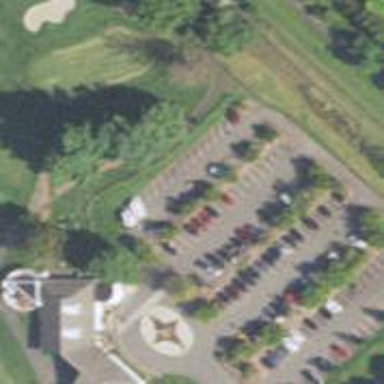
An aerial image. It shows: Service road used as golf cart path.